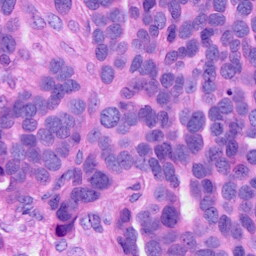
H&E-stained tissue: Ovarian